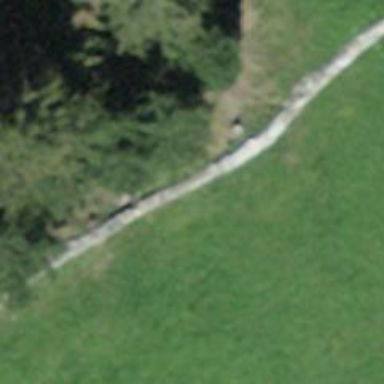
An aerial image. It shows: Wall is shown in the image.